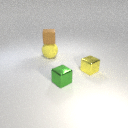
large yellow rubber sphere to the left of small green metal cube